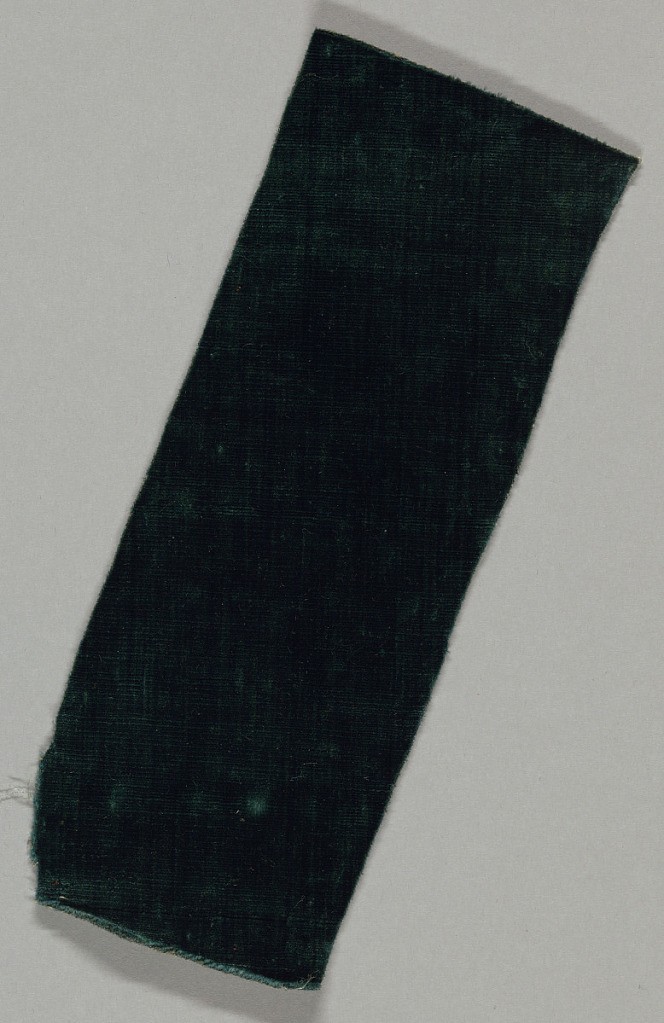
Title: Fragment
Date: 17th century
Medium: silk Technique: cut pile (velvet)
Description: Rectangular fragment of solid dark green velvet.